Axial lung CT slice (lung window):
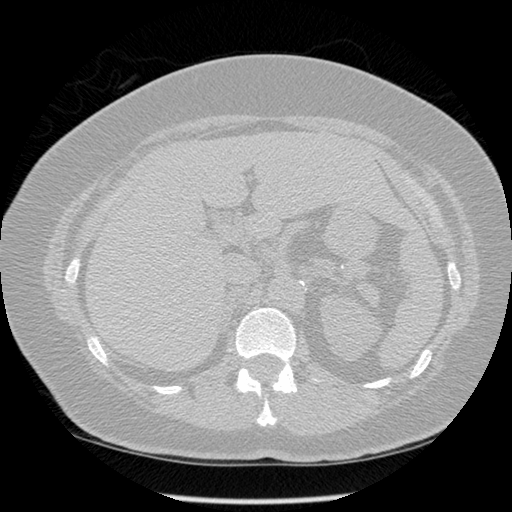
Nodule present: no